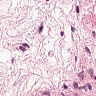
Metastatic tissue present: no